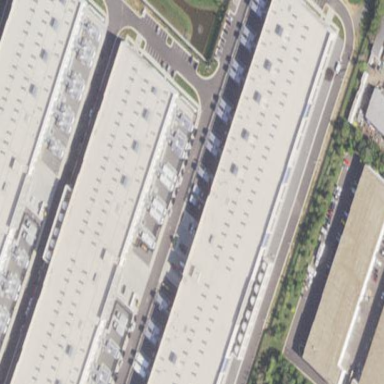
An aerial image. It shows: Data center building.